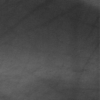
Label: not_dusty